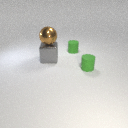
small green rubber cylinder behind small green rubber cylinder